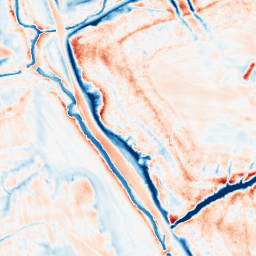
Category: trend_removal
Decomposition family: local_polynomial
Decomposition parameters: window_size: 21
degree: 3
Upsampling method: bicubic
Upsampling parameters: scale: 8
Upsampling scale: 8